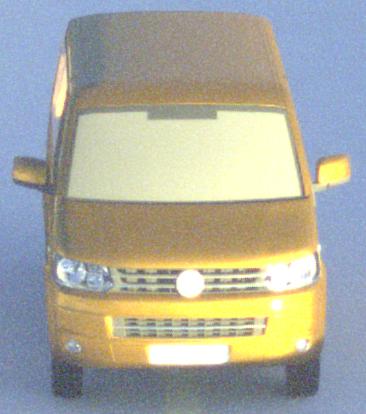
Make: VW Commercial Vehicles (Nutzfahrzeuge)
Model: T5 Multivan 2.0
Detailed model: T5 Multivan
Model produced from: 2009/09
Model produced until: 2013/06
Doors: 4
Color: yellow
Road condition: dry road
Daytime: sunrise or sunset
Contrast: high contrast